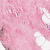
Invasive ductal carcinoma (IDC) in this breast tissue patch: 0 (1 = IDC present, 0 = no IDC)